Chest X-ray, PA view. Patient: 58 years old, sex F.
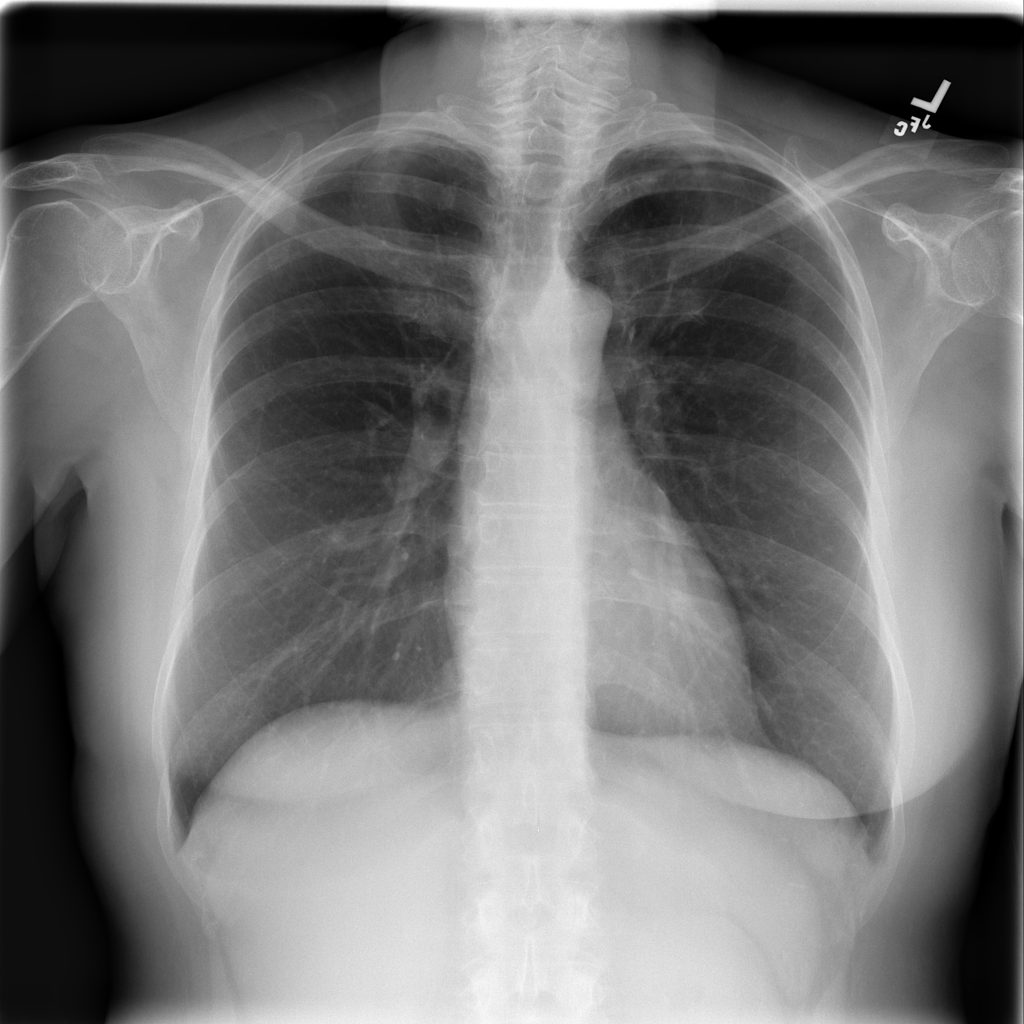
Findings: No Finding